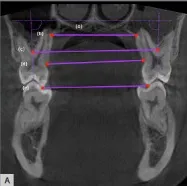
Measurements at pretreatment.
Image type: radiology (ct)